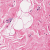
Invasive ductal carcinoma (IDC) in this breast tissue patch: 0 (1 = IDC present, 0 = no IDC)